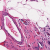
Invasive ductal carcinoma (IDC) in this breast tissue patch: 0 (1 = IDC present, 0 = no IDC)